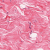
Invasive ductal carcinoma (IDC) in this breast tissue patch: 0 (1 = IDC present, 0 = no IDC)